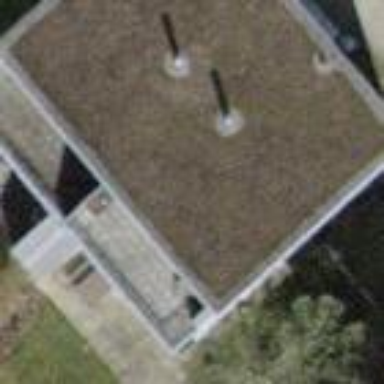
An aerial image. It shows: Building with flat roof.